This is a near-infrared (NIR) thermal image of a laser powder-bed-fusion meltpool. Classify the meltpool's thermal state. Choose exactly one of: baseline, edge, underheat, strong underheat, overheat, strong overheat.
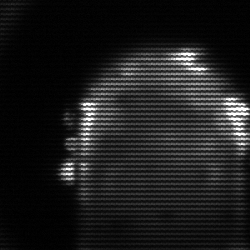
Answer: baseline